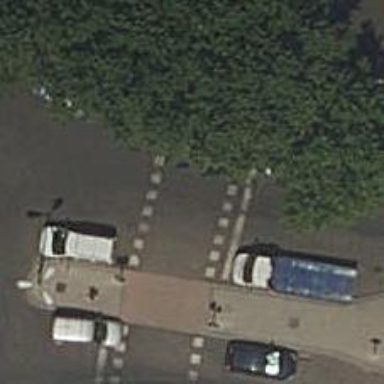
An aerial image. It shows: Traffic signals at road crossing.